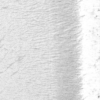
Label: not_dusty